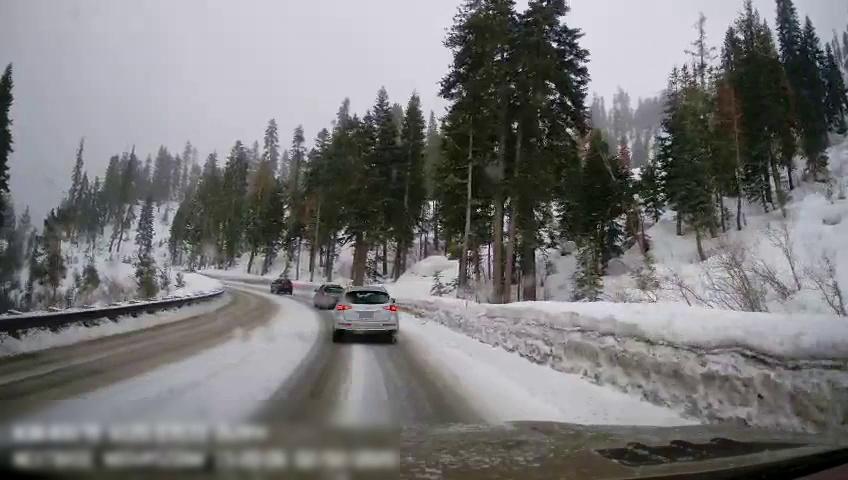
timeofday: Day
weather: Snowy
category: Drivable Space
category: Vehicles | SUV
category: Vehicles | Car
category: Vehicles | Car